Question: I'm using the default Bootstrap slider navigation in Laravel 4 and it works very nice: but now I'd like improve it with two customizations, and I have no clue how:
1: Add a "go to first page" at the beginning, disabled if we are in the first page; and an analogous "go to last page" at the end, disabled if we are in the last page (please see how the arrows are changed compared to default Laravel stuff! I'd like to use "double arrows" (" and ") for "go to first/last", and a single arrow (" and ") for "go to prev/next:
'''
<ul class="pagination">
<li class="disabled"><span>&laquo;</span></li>
<li class="disabled"><span>&lsaquo;</span></li>
<li class="active"><span>1</span></li>
<li><a href="http://laravel/games?page=2">2</a></li>
<li><a href="http://laravel/games?page=3">3</a></li>
<li><a href="http://laravel/games?page=4">4</a></li>
<li><a href="http://laravel/games?page=5">5</a></li>
<li><a href="http://laravel/games?page=6">6</a></li>
<li><a href="http://laravel/games?page=7">7</a></li>
<li><a href="http://laravel/games?page=8">8</a></li>
<li><a href="http://laravel/games?page=9">9</a></li>
<li><a href="http://laravel/games?page=10">10</a></li>
<li><a href="http://laravel/games?page=2" rel="next">&rsaquo;</a></li>
<li><a href="http://laravel/games?page=10" rel="last">&raquo;</a></li>
</ul>
'''
2: Show a custom number of links at a time (i.e. 5) instead of the default long list:
'''
<ul class="pagination">
<li class="disabled"><span>&laquo;</span></li>
<li class="disabled"><span>&lsaquo;</span></li>
<li class="active"><span>1</span></li>
<li><a href="http://laravel/games?page=2">2</a></li>
<li><a href="http://laravel/games?page=3">3</a></li>
<li><a href="http://laravel/games?page=4">4</a></li>
<li><a href="http://laravel/games?page=5">5</a></li>
<li><a href="http://laravel/games?page=2" rel="next">&rsaquo;</a></li>
<li><a href="http://laravel/games?page=10" rel="last">&raquo;</a></li>
</ul>
'''
or
'''
<ul class="pagination">
<li><a href="http://laravel/games?page=1" rel="first">&laquo;</a></li>
<li><a href="http://laravel/games?page=3" rel="prev">&lsaquo;</a></li>
<li><a href="http://laravel/games?page=2">2</a></li>
<li><a href="http://laravel/games?page=3">3</a></li>
<li class="active"><span>4</span></li>
<li><a href="http://laravel/games?page=5">5</a></li>
<li><a href="http://laravel/games?page=6">6</a></li>
<li><a href="http://laravel/games?page=4" rel="next">&rsaquo;</a></li>
<li><a href="http://laravel/games?page=10" rel="last">&raquo;</a></li>
</ul>
'''
Want to see a picture? This is how it should be for various pages (it's an old procedural PHP built on Bootstrap 2.3.2... I have the original code but don't know how to "translate" into Laravel OOP)

So far I made a custom.php view and changed line ''pagination' => 'pagination::slider-3'' in laravel/app/config/view.php to ''pagination' => 'pagination::custom''
Then, in custom.php view, I am stuck on:
'''
<?php
$presenter = new Illuminate\Pagination\BootstrapPresenter($paginator);
?>
<?php if ($paginator->getLastPage() > 1): ?>
<ul class="pagination">
</ul>
<?php endif; ?>
'''
Please, any help?
Thanks in advance!
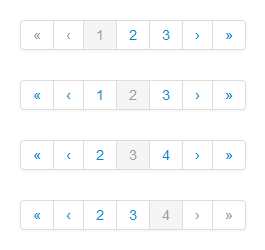
Answer: Here you go.
'''
<?php
class MyPresenter extends Illuminate\Pagination\BootstrapPresenter {
public function render()
{
if ($this->currentPage == 1) {
$content = $this->getPageRange(1, $this->currentPage + 2);
}
else if ($this->currentPage >= $this->lastPage) {
$content = $this->getPageRange($this->currentPage - 2, $this->lastPage);
}
else {
$content = $this->getPageRange($this->currentPage - 1, $this->currentPage + 1);
}
return $this->getFirst().$this->getPrevious('&lsaquo;').$content.$this->getNext('&rsaquo;').$this->getLast();
}
public function getFirst($text = '&laquo;')
{
if ($this->currentPage <= 1)
{
return $this->getDisabledTextWrapper($text);
}
else
{
$url = $this->paginator->getUrl(1);
return $this->getPageLinkWrapper($url, $text);
}
}
public function getLast($text = '&raquo;')
{
if ($this->currentPage >= $this->lastPage)
{
return $this->getDisabledTextWrapper($text);
}
else
{
$url = $this->paginator->getUrl($this->lastPage);
return $this->getPageLinkWrapper($url, $text);
}
}
}
'''
Feel free to change 'MyPresenter' class name, and in your custom view:
'''
<ul class="pagination">
<?php echo with(new MyPresenter($paginator))->render(); ?>
</ul>
'''
Of course this is not quite perfect (you'll probably run into problem if total pages is less than 3), but this will set you on the right track.